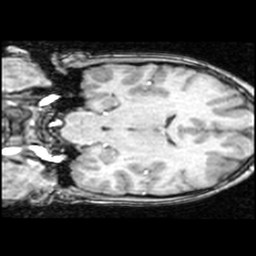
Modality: T1w
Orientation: coronal
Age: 13
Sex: male
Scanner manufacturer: ge
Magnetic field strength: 1.5 T
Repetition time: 0.03333 s
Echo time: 0.008 s